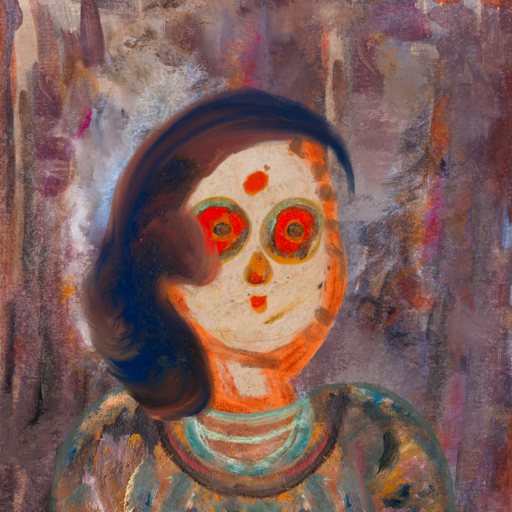
Background: Hypocrite, Head And Neck Front: Rupkatha, Face Front: Sisters, Bust: Boggyland, Hair Front: Mother_And_Son_Son, Head Accessory: Blank, Second Necklace: Blank, Necklace: Blank, Baby: Blank